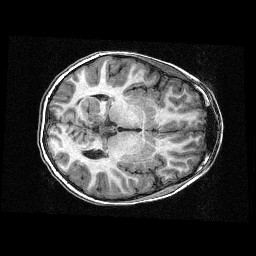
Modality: T1w
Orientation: axial
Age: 10
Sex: female
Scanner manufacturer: siemens
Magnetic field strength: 3 T
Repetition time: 2.3 s
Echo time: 0.00336 s